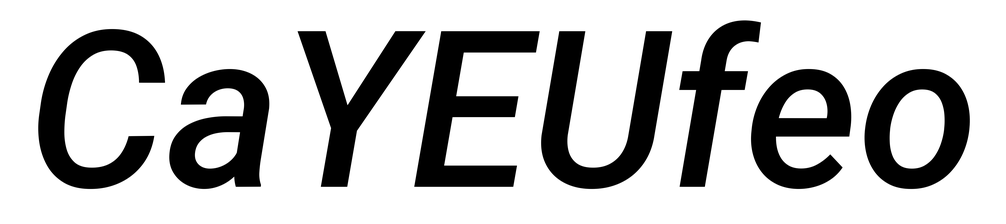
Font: Roboto-Italic_Medium_Italic